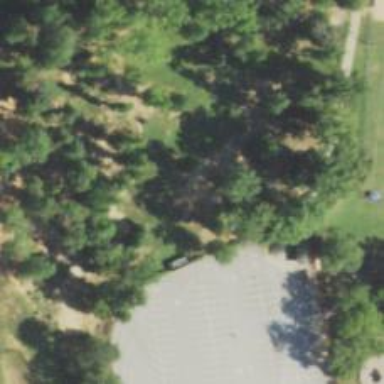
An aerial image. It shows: Disc golf basket.